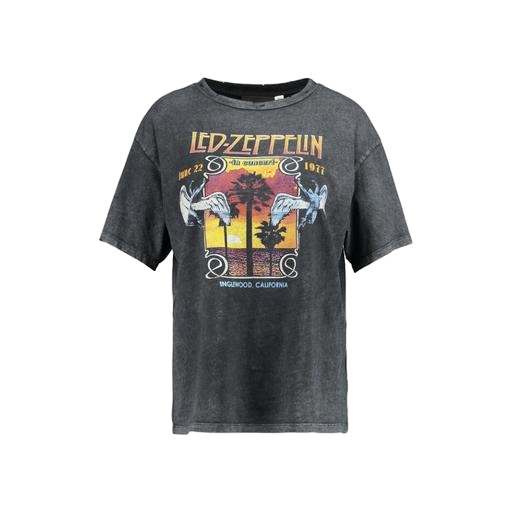
printed t-shirt, concert tee, graphic t-shirt, white background